Question: I have the following output:

I want to lessen the white margins and make it look thinner.
This is the code:
'''
<div class="container">
<div class="spacer-big"></div>
<div class="spacer-big2 hidden-xs hidden-sm"></div>
<div class="row">
<div class="col-md-1">&nbsp;</div>
<div class="col-md-8 col-xs-10">
<div id="container">
<!-- Content -->
</div>
<div id="footer">
<!-- footer -->
</div>
</div>
<div class="col-md-1">
<!-- Other stuff -->
</div>
</div>
'''
I'm trying to figure out how to remove the white space (or leave just a little of it); I tried looking for "nopadding" class and other solutions but can't figure it out...
'Note: "spacer-big" is a class handling height and not width'
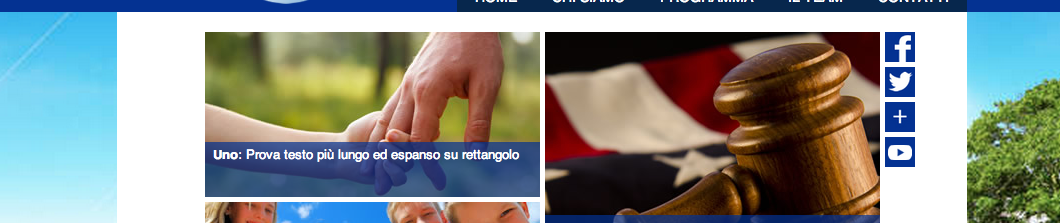
Answer: You hard-coded the widths on the images to create the gap Bootstrap is built on a 12 grid. Your grid totaled 12 horizontally, and your paddings were fine. So I checked your inline styles code. (which you should never do by the way) send all the css to the stylesheets. And noticed your widths and heights were pre-set. I tried cleaning your code but there isn't a fix. It needs re-constructed.
Site architecture is one of the first classes in Software Engineering for a good reason. I'll list some of the things you need to mind
1. If you're going to use bootstrap, make use of its grid.
2. Do not use such <div class="spacer-big"></div> to create a space between two containers. There are better ways to do this by simply adding a margin-top:20px to the container underneath or by using Bootstrap's <div class="clear"></div>
3. Your site shows two main columns in the content with images in them. Divide that main container into to child 50% columns. And simply display:block your images in them so they stack. If you need a margin between them. Add one.
4. Your site architecture, as I mentioned above, is setting the pace for a bad page from the beggining. If you build the page skeleton right, You will have minimal debugging to do inside. If you half-ass it, you'll spend a lot of time fixing errors to compensate for the lack of architecture. Follow the natural order of containers <body><header><nav><container><footer>
5. Use wrappers and parent-child relationships so that you can distribute the elements properly to add 12 across your site. For instance, if you have two small columns on the side and one wide one in the center, you may consider using col-md-1---col-md-10 ---col-md-1 That will distribute evenly accross.
6. Avoid inline-styles. I explained this. Use your css sheets and try not to create a class for everything you use. Learn how to map and target your img or p elements by using it's parent's class or id
7. Last but not least. Avoid position:absolute like the plage. You want a fluid build. Absolute positioning forces you to correct it on the next element and it's very buggy.
I wish there was more I could for you. But you need to rebuild. This is beyond a simple fix of a margin or padding.
I hope this satisfies you and earns the credit for the answer.
Good luck. If you need further help as you build, check my website in my profile for my company and I can help you here and there.
Change them to:
'''
<img src="http://vivacastenedolo.mrweb.info/content/img/home/quadratino_rect_empty.jpg" width="345px" height="170" alt="">
'''
or better yet, remove the inline styles and add them to:
'''
#container > div > a > img {
width: 345px;
height: 170px;
}
'''
and in the css replace the following
'''
.item_text_rect div {
position: absolute;
bottom: -5px;
line-height: 16px;
color: white;
width: 345px;
padding-left: 8px;
padding-right: 8px;
padding-top: 5px;
padding-bottom: 5px;
overflow: hidden;
height: 55px;
}
'''